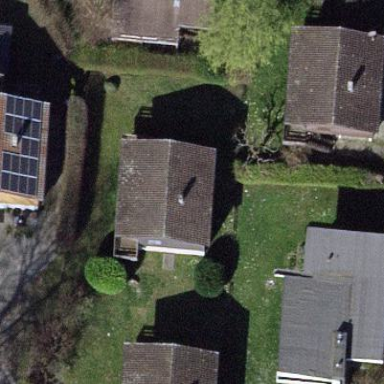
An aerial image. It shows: Bungalow.